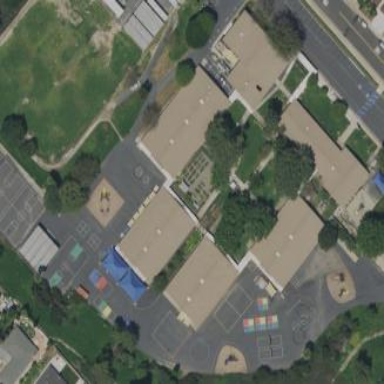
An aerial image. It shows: School.